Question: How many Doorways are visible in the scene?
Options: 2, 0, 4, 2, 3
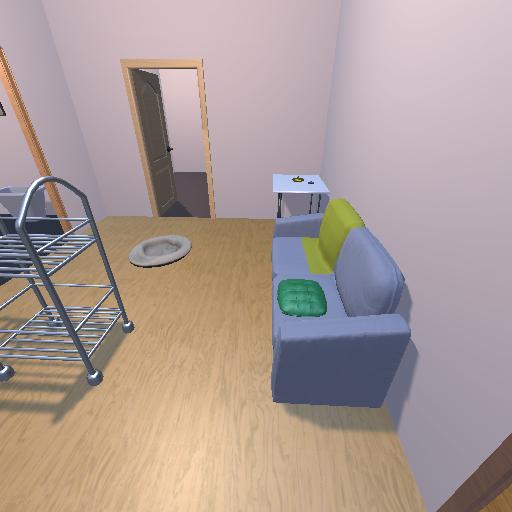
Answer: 2